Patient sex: M
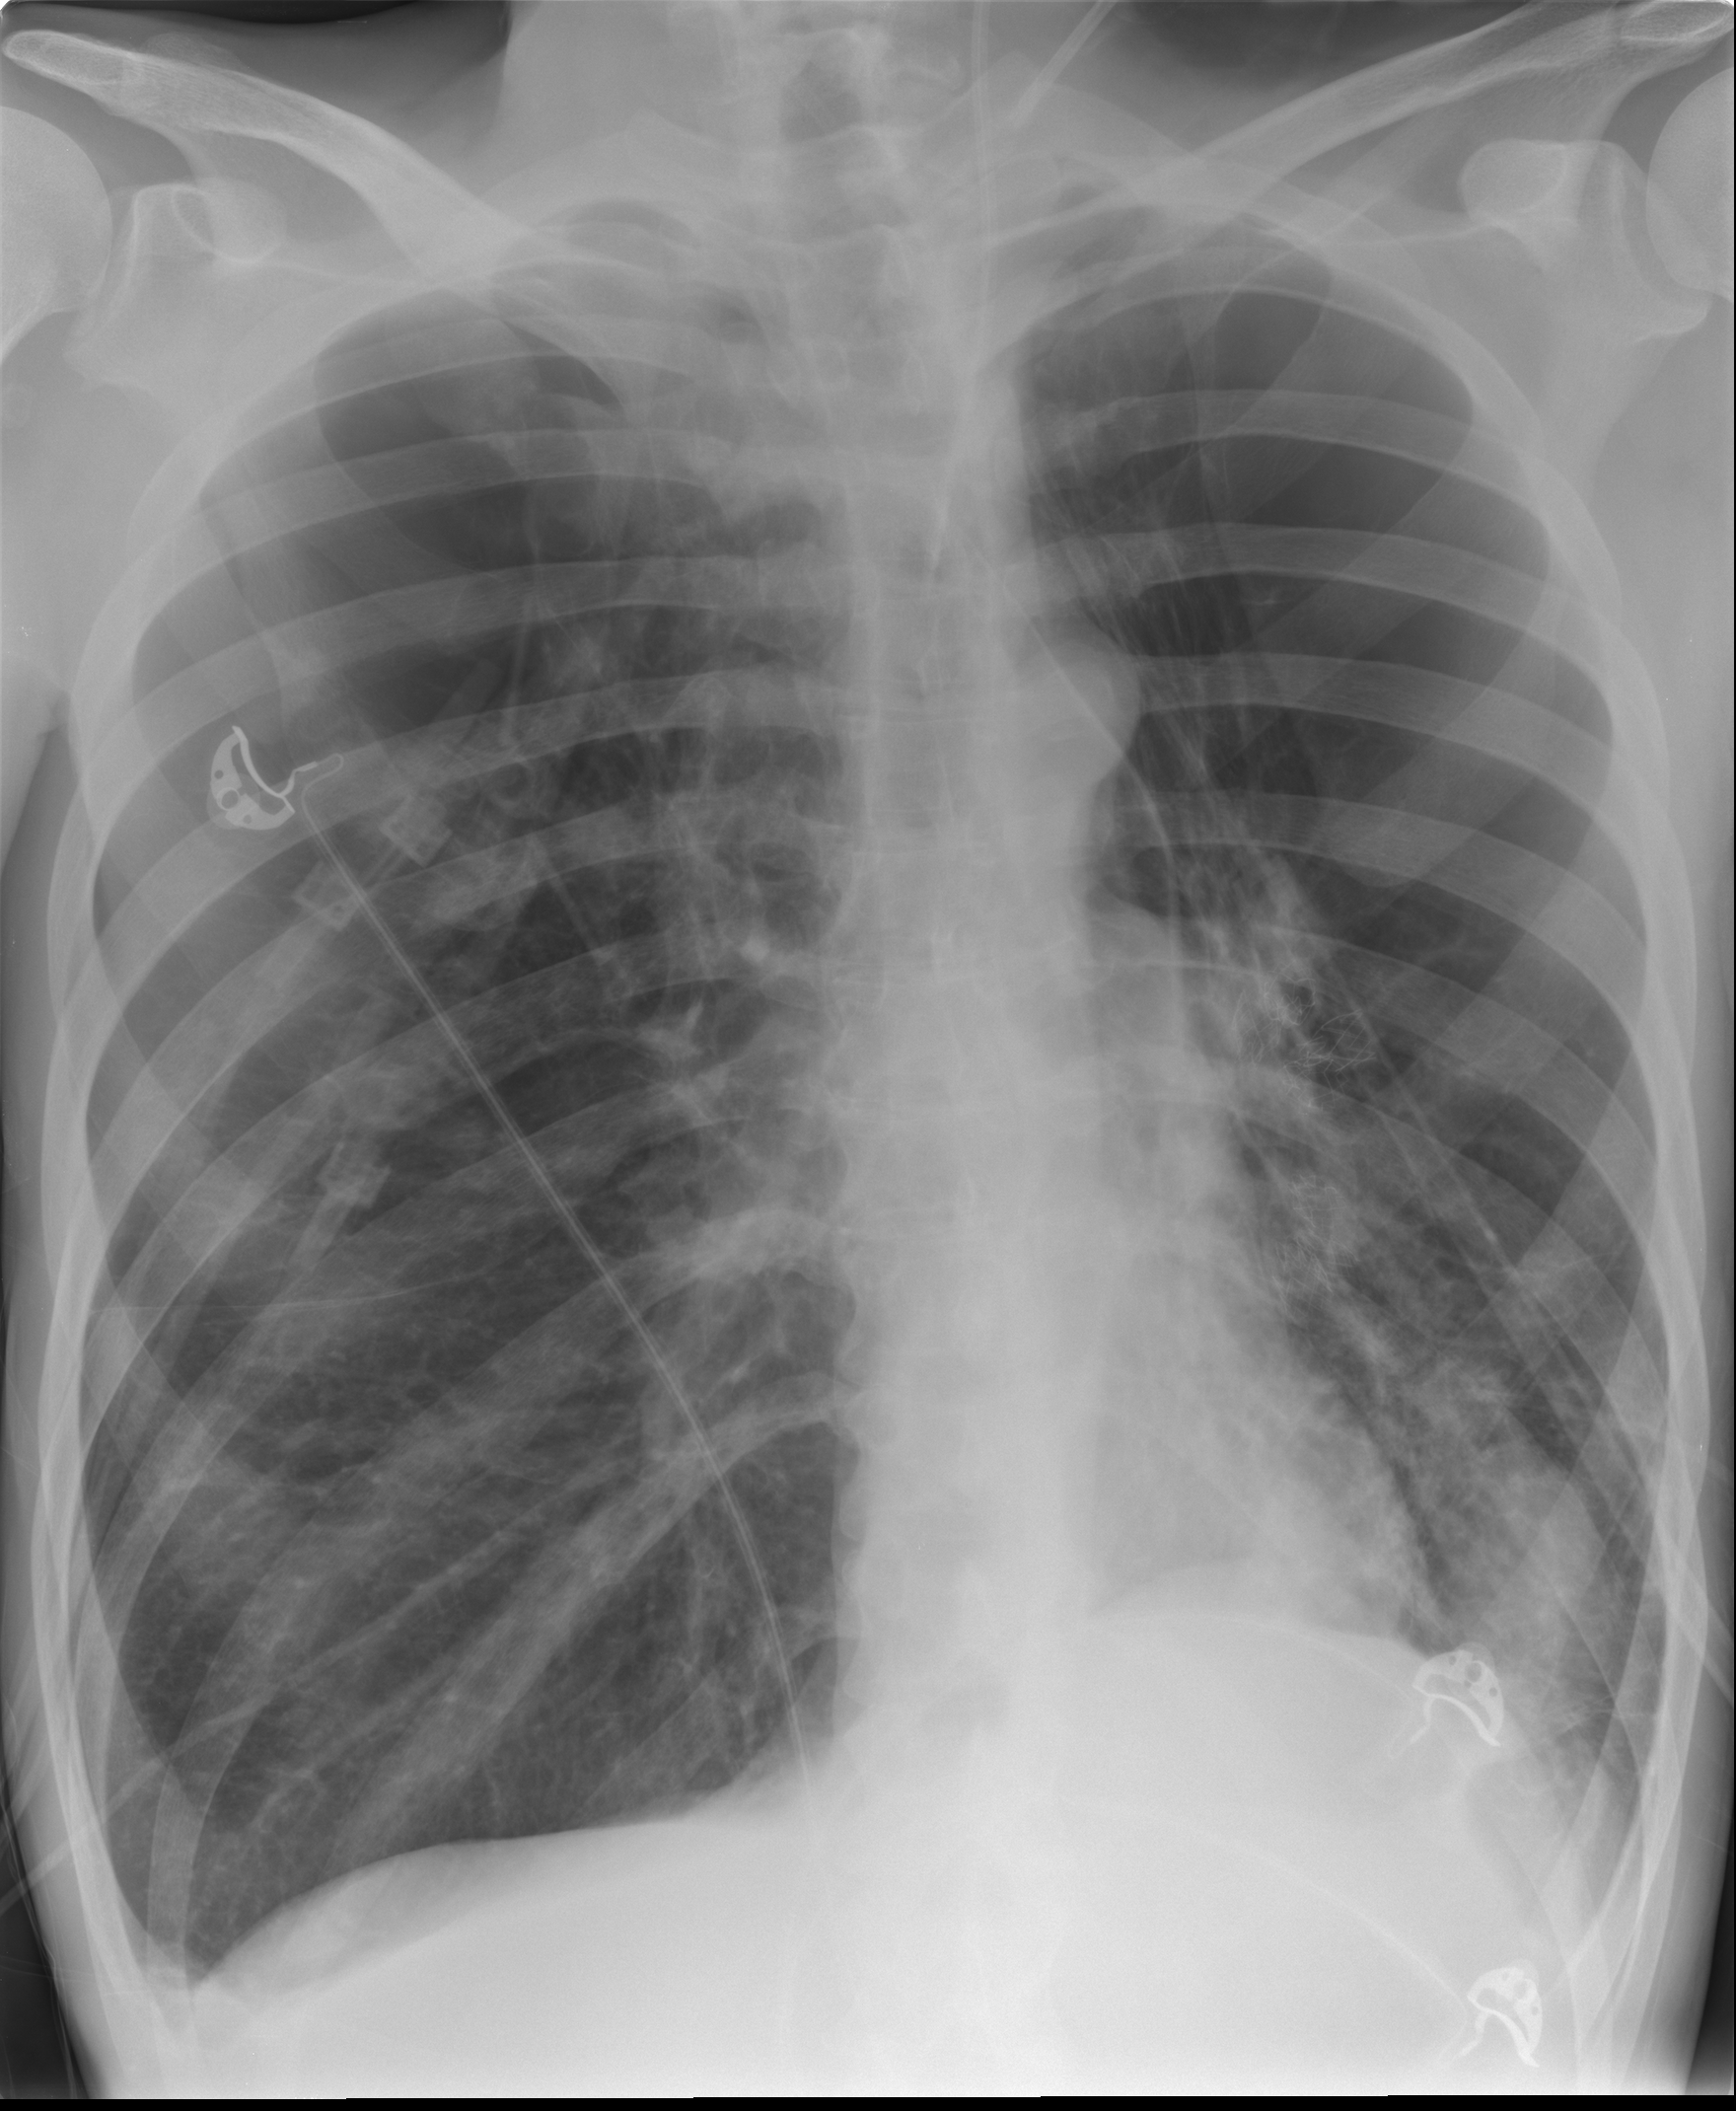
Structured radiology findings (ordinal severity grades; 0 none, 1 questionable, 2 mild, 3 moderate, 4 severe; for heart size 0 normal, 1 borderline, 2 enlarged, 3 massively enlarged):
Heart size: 0
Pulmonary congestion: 0
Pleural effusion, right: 0
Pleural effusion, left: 0
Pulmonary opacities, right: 1
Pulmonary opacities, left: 1
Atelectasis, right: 0
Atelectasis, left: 0